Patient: sex M, age 65
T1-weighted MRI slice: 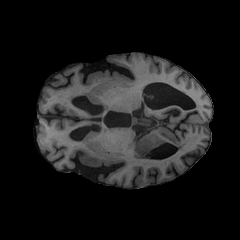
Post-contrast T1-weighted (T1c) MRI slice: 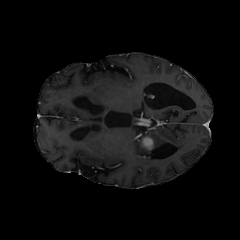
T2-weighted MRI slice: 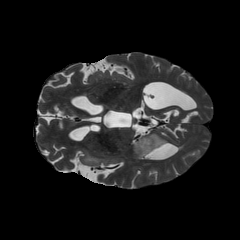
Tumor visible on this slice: yes
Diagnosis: Glioblastoma, IDH-wildtype
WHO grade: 4